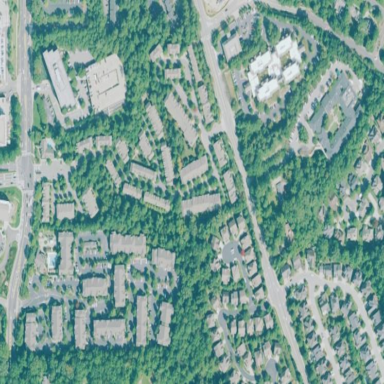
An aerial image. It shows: Residential area.